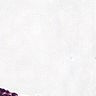
Metastatic tissue present: no